Question: This is a snake game. How many steps do you need to take from the current state to eat two foods one after another (regardless of the order of the two foods)?
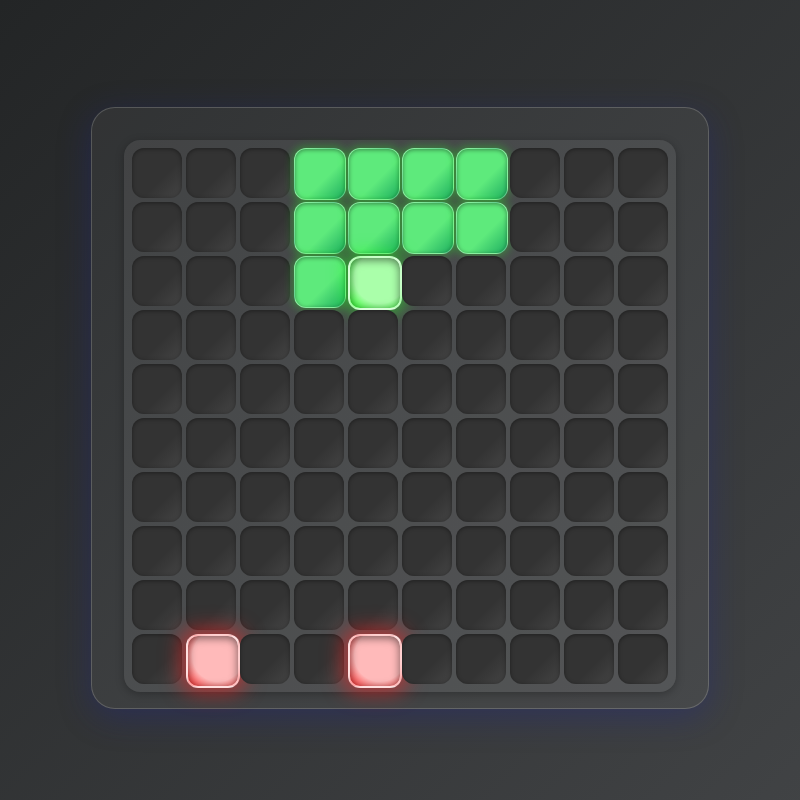
Answer: 10